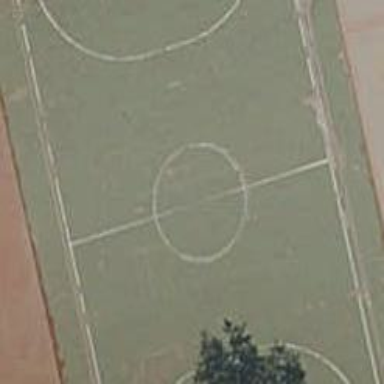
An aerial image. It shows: Paved futsal pitch on leisure land.